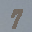
Label: 7